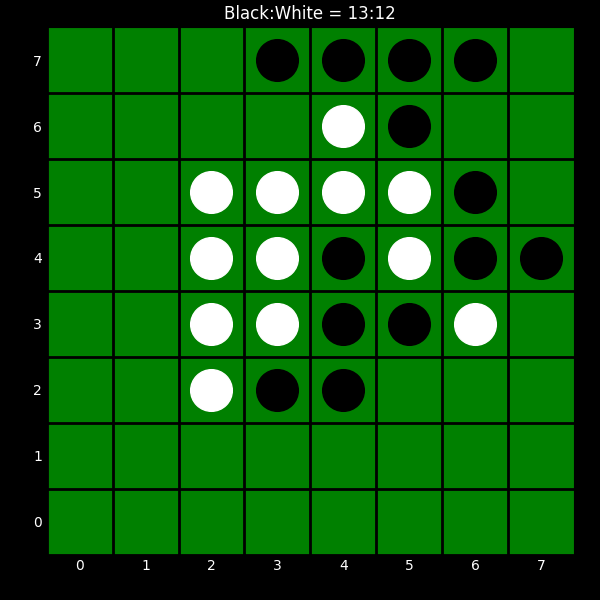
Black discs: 13
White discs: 12